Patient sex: M
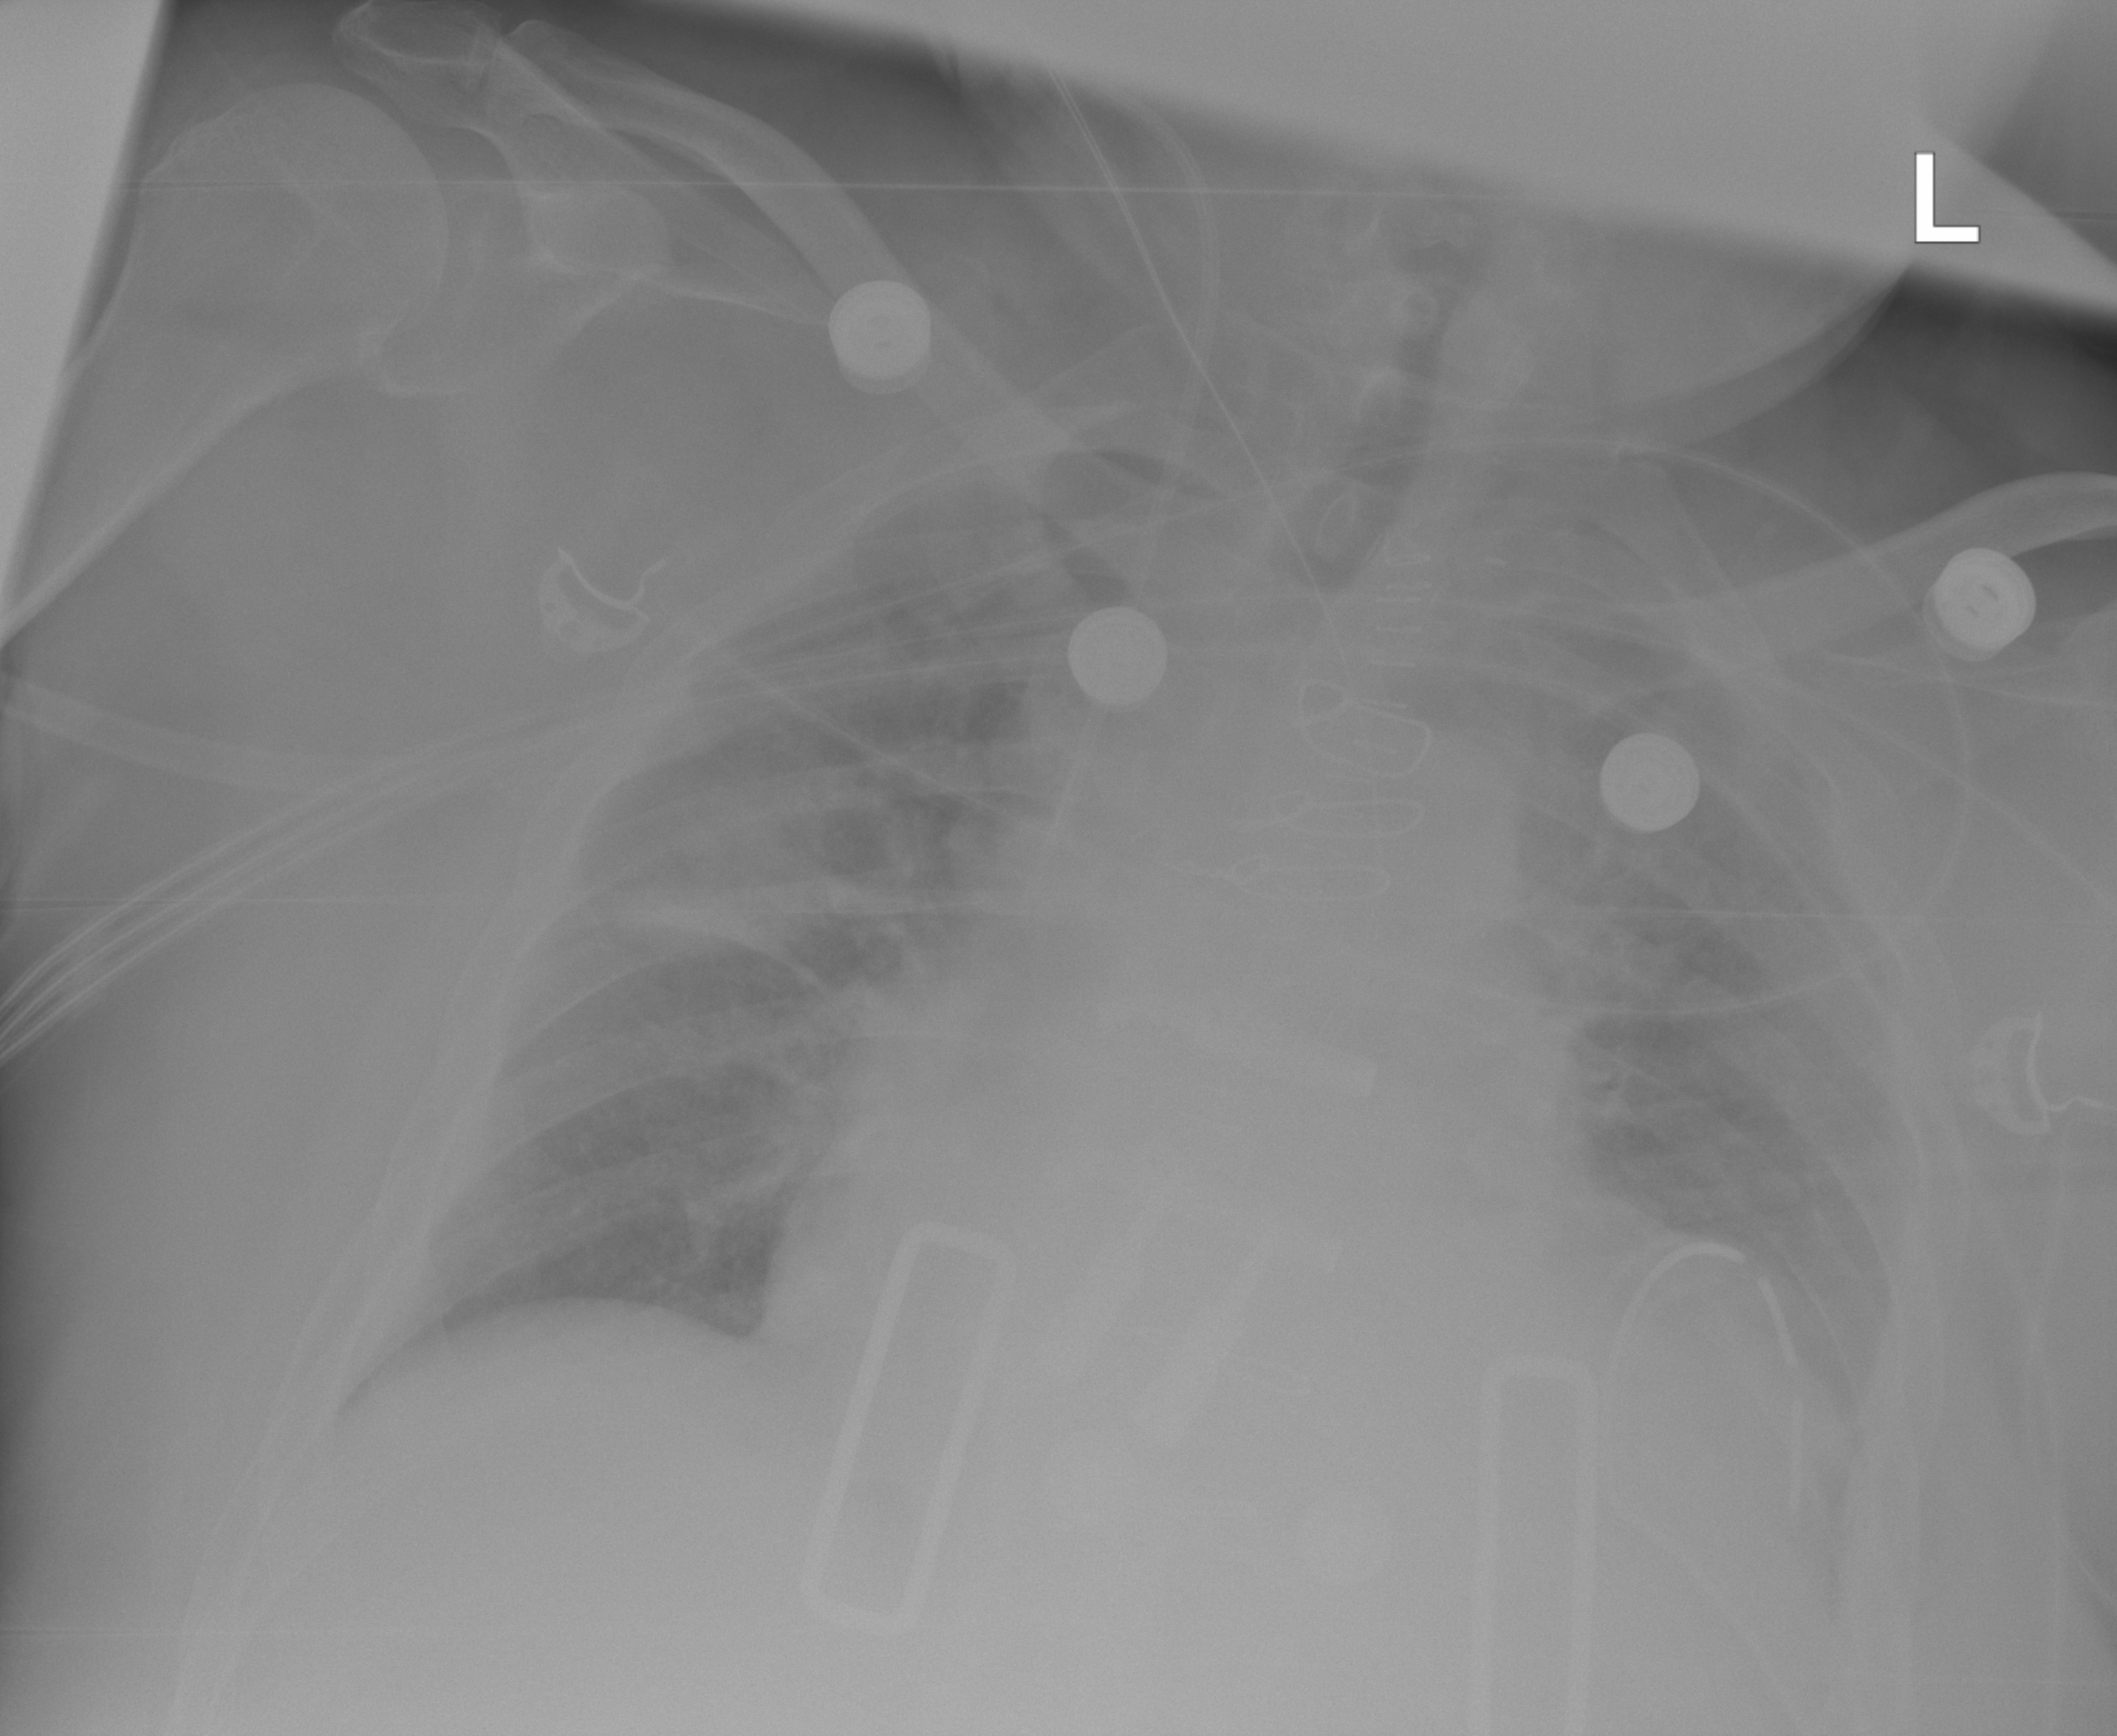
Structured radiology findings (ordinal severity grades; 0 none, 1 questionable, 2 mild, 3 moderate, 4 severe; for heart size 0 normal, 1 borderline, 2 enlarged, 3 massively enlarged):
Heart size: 2
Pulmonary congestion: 0
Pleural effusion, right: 0
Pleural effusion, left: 2
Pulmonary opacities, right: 0
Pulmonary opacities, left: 0
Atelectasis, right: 0
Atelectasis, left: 2